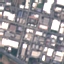
Land use / land cover: Industrial